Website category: university
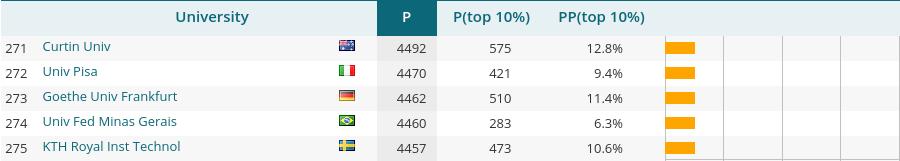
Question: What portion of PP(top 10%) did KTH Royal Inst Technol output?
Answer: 10.6%

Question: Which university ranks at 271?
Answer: Curtin Univ

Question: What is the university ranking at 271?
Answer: Curtin Univ

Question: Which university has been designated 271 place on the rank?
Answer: Curtin Univ

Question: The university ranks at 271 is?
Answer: Curtin Univ

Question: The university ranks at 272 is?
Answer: Univ Pisa

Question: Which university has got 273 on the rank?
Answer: Goethe Univ Frankfurt

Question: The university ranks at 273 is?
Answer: Goethe Univ Frankfurt

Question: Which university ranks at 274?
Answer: Univ Fed Minas Gerais

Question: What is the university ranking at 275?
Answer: KTH Royal Inst Technol

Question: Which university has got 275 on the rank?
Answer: KTH Royal Inst Technol

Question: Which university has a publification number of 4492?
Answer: Curtin Univ

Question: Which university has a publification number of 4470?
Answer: Univ Pisa

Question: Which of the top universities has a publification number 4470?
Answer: Univ Pisa

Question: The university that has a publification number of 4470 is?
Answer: Univ Pisa

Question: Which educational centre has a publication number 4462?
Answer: Goethe Univ Frankfurt

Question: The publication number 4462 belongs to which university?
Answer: Goethe Univ Frankfurt

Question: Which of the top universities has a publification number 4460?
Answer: Univ Fed Minas Gerais

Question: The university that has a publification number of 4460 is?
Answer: Univ Fed Minas Gerais

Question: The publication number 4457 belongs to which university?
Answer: KTH Royal Inst Technol

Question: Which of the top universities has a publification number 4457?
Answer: KTH Royal Inst Technol

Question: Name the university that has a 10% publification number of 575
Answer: Curtin Univ

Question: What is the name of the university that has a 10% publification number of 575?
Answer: Curtin Univ

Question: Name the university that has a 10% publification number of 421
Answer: Univ Pisa

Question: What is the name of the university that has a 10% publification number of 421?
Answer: Univ Pisa

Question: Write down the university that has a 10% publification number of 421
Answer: Univ Pisa

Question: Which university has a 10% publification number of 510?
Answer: Goethe Univ Frankfurt

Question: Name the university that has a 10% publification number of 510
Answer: Goethe Univ Frankfurt

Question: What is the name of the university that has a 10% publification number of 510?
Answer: Goethe Univ Frankfurt

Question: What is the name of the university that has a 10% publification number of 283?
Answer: Univ Fed Minas Gerais

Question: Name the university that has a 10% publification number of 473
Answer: KTH Royal Inst Technol

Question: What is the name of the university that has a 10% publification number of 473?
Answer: KTH Royal Inst Technol